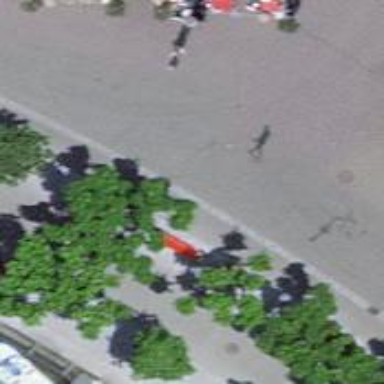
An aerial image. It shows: Red bench.